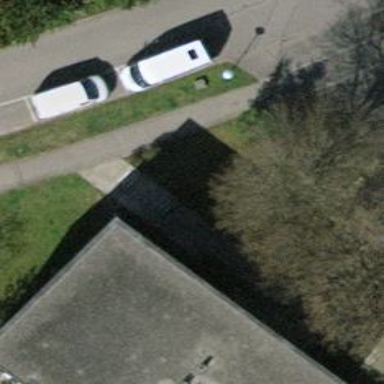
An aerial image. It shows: Set of steps with paving stones. There is also ramp available.